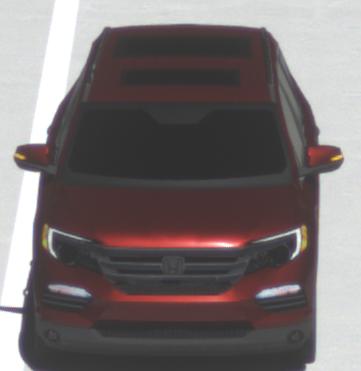
Make: Honda
Model: Pilot
Detailed model: 3
Model produced from: 2015
Model produced until: 2022
Doors: 5
Color: red
Road condition: wet road
Daytime: midday
Contrast: high contrast